Here is the time-frequency representation (spectrogram) of a rolling-element bearing's vibration measurement. Classify the bearing condition as one of: normal, inner_race, outer_race, ball.
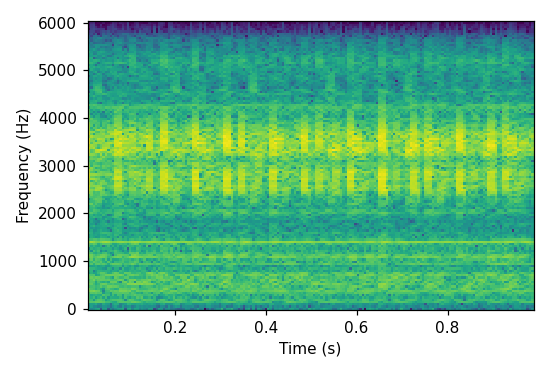
Answer: inner_race